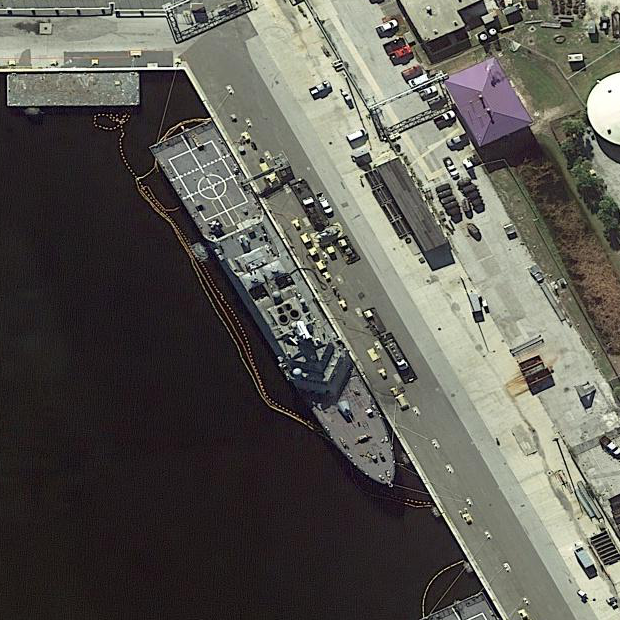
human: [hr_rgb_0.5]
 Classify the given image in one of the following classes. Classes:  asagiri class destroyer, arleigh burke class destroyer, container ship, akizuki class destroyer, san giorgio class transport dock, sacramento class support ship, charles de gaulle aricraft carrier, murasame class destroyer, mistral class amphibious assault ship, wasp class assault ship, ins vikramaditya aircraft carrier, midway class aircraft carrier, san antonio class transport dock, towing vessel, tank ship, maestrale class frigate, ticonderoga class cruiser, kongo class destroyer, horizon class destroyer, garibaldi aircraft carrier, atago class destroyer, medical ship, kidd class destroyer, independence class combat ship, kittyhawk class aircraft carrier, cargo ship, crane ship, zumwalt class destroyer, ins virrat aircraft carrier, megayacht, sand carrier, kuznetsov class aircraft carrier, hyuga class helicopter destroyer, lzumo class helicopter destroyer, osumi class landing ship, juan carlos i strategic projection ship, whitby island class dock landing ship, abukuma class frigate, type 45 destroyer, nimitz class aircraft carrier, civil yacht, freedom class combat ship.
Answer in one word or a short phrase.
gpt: Freedom class combat ship